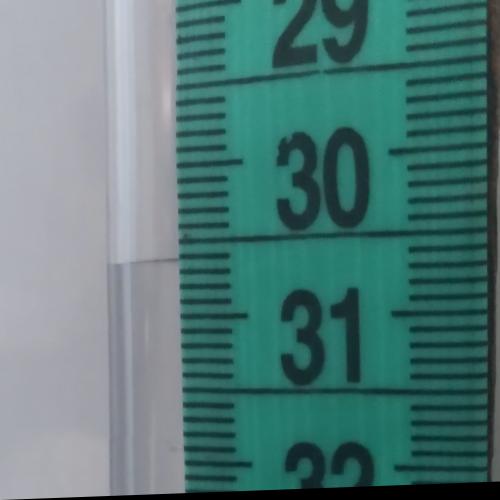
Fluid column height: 30.6 cm